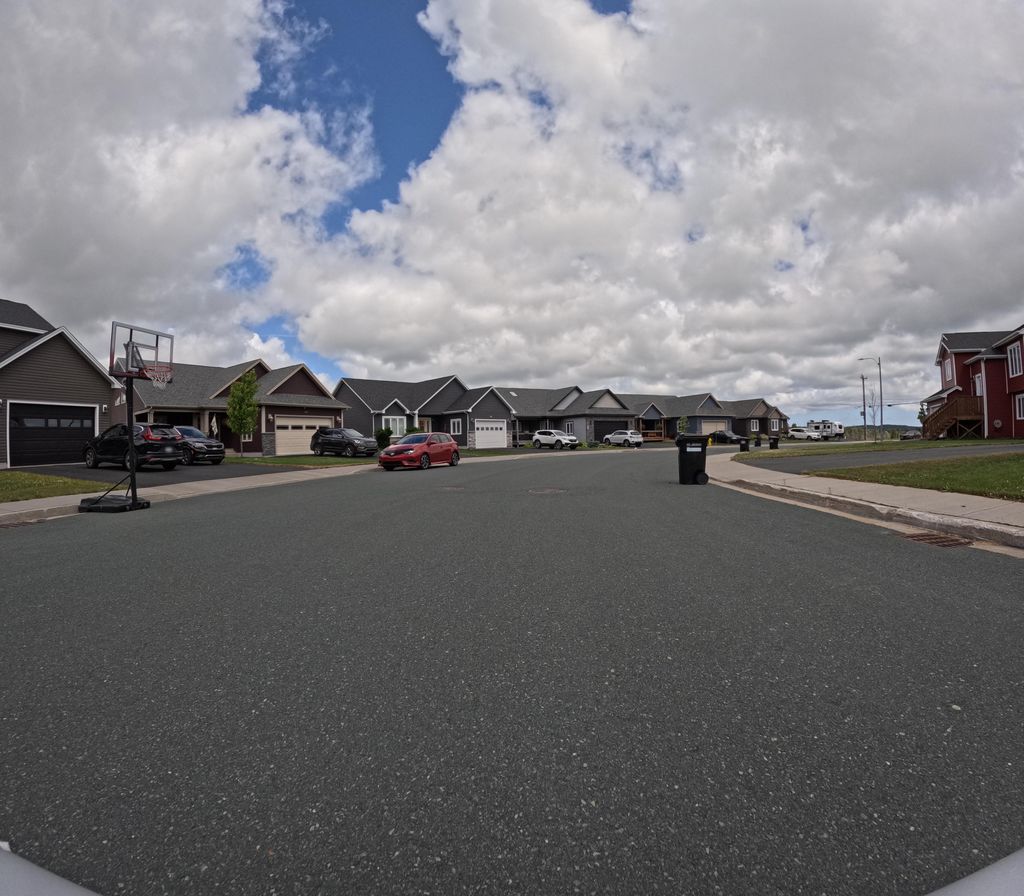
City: st_johns